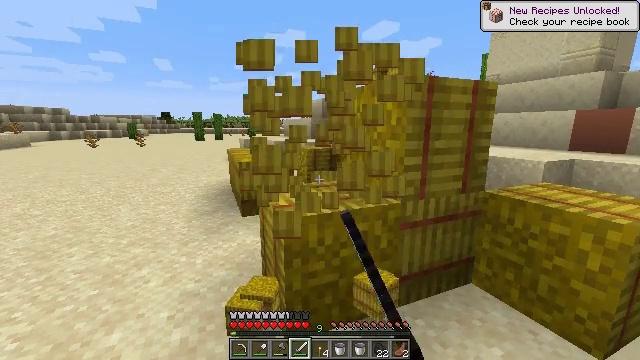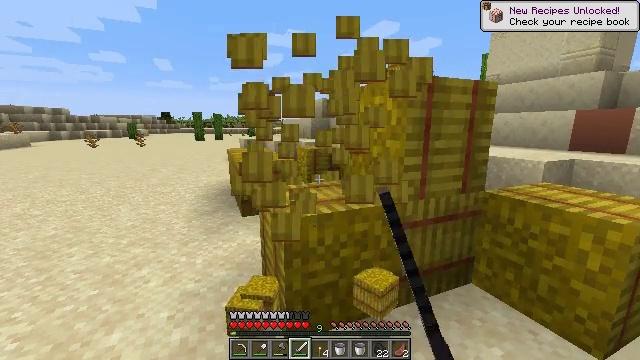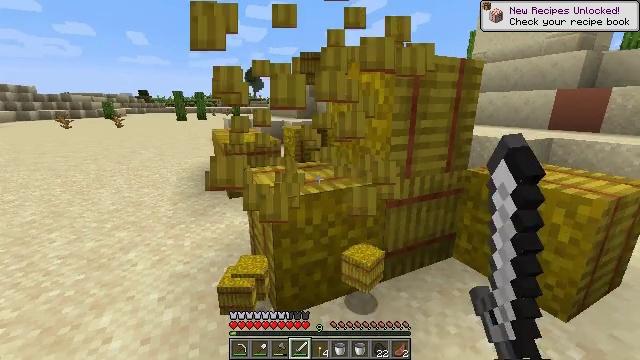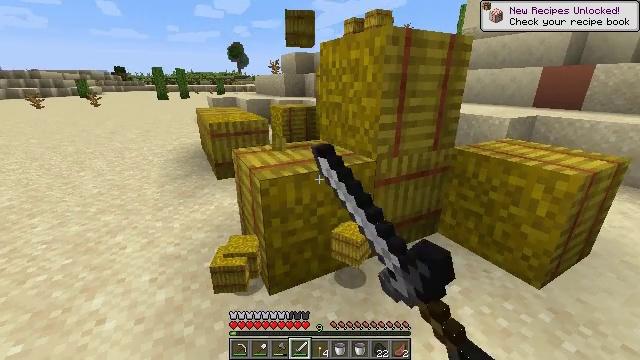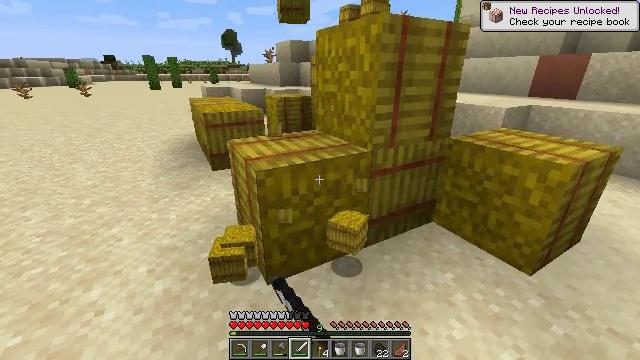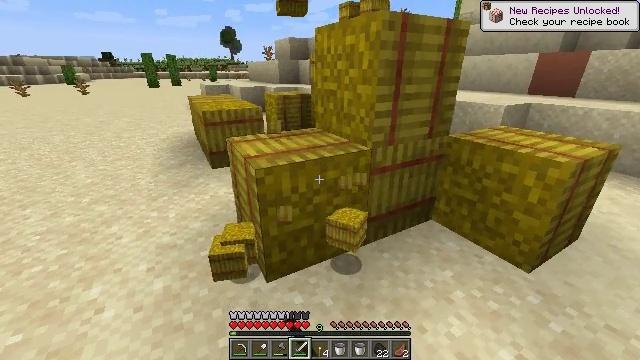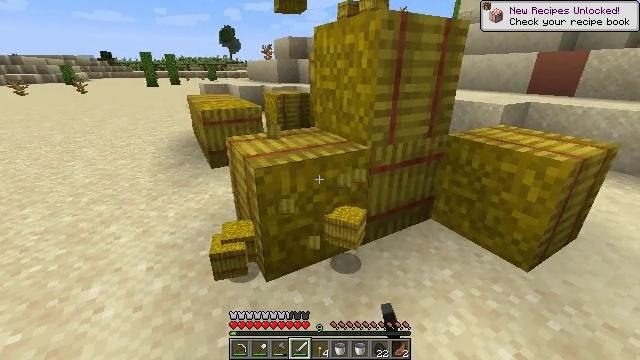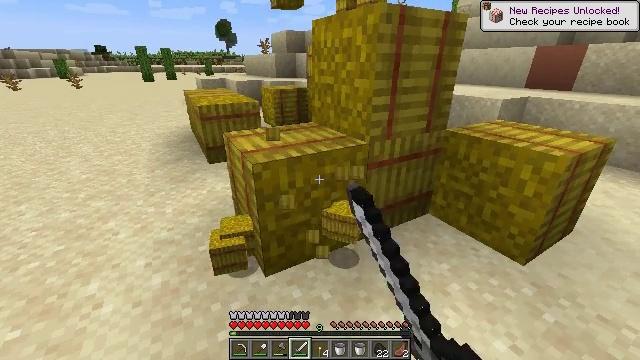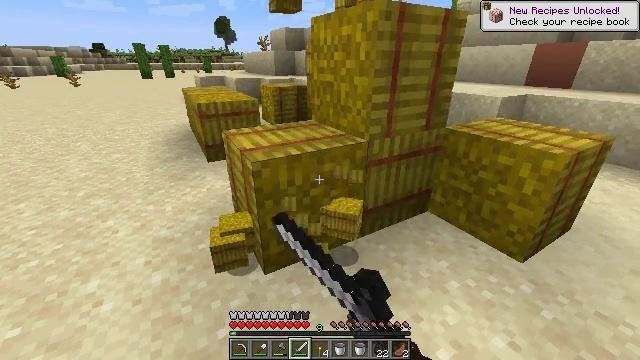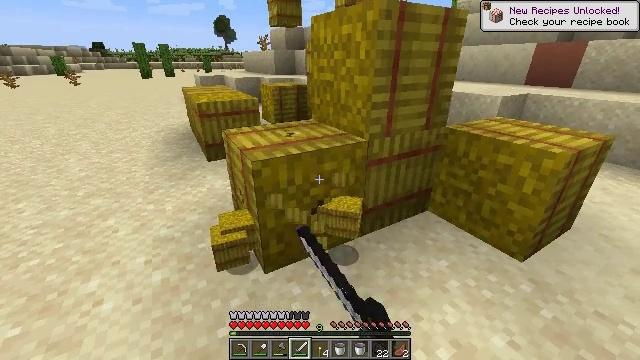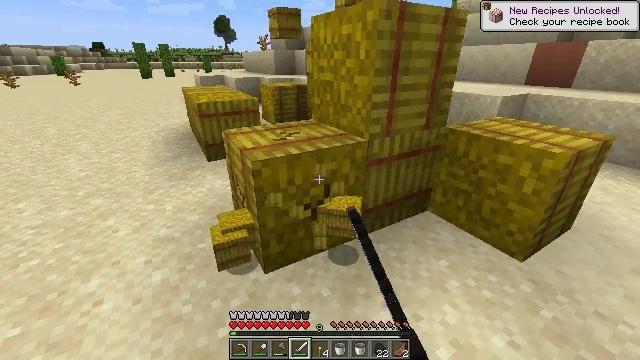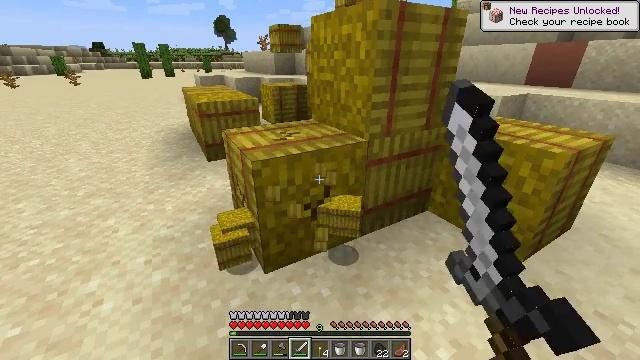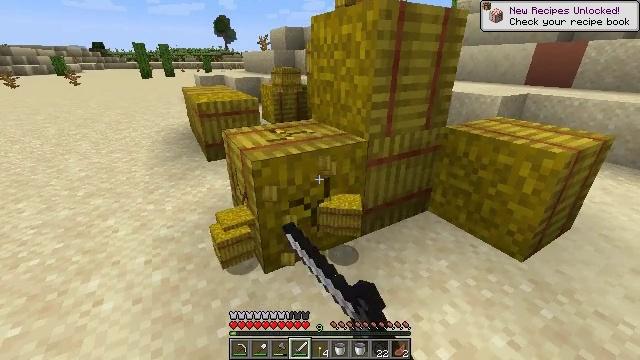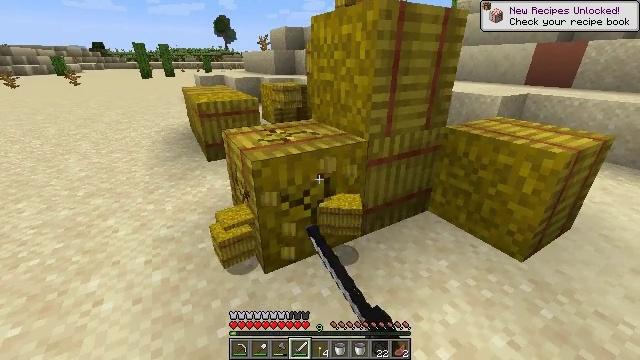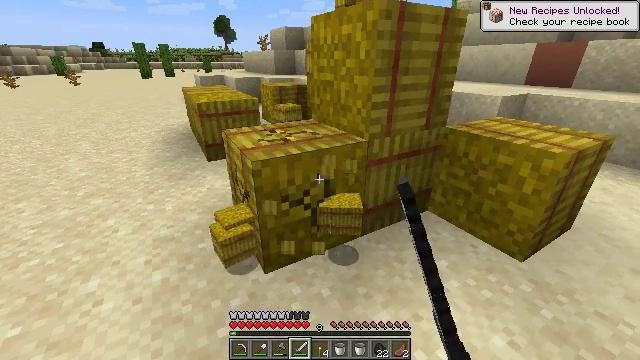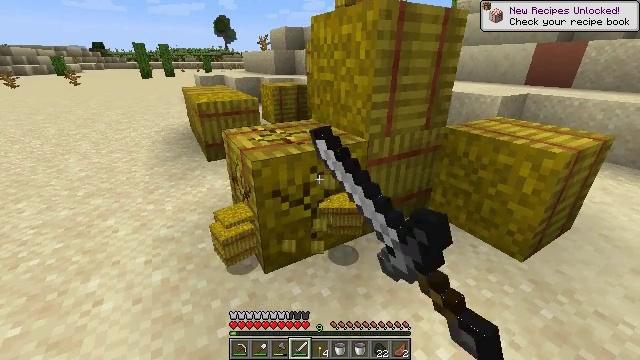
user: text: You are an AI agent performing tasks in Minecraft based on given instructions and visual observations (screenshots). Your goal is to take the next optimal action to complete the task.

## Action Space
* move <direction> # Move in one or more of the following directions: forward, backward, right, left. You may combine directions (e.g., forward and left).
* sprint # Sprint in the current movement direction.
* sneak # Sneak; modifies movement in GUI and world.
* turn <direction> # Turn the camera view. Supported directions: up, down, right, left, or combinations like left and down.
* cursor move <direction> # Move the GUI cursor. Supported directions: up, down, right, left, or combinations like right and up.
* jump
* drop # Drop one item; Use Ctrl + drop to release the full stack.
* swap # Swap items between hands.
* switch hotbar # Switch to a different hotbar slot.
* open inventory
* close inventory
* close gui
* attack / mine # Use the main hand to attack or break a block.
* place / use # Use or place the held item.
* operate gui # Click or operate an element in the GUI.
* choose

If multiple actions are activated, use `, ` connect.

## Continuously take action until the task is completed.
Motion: motion action
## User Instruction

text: Attack the hay block to get hay.
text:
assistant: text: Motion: attack / mine
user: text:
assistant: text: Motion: turn right and down, attack / mine
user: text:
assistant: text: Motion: turn right and down, attack / mine
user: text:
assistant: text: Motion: turn down, attack / mine
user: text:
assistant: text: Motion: attack / mine
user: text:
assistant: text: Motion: attack / mine
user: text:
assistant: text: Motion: turn down, attack / mine
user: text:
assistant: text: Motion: attack / mine
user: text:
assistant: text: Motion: attack / mine
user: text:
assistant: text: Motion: attack / mine
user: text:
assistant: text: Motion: attack / mine
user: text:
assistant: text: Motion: attack / mine
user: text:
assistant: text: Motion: attack / mine
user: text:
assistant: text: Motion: attack / mine
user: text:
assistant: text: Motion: attack / mine
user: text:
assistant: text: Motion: attack / mine
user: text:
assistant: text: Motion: attack / mine
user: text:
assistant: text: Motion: attack / mine
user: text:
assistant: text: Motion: attack / mine
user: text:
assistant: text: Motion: attack / mine
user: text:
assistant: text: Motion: attack / mine
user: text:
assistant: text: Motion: move forward, attack / mine
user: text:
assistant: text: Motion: move forward, attack / mine
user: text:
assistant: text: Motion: move forward, attack / mine
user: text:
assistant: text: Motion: move forward, attack / mine
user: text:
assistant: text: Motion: attack / mine
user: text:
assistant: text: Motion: attack / mine